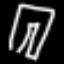
Label: pants